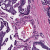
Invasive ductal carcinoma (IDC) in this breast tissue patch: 1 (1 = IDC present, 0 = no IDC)